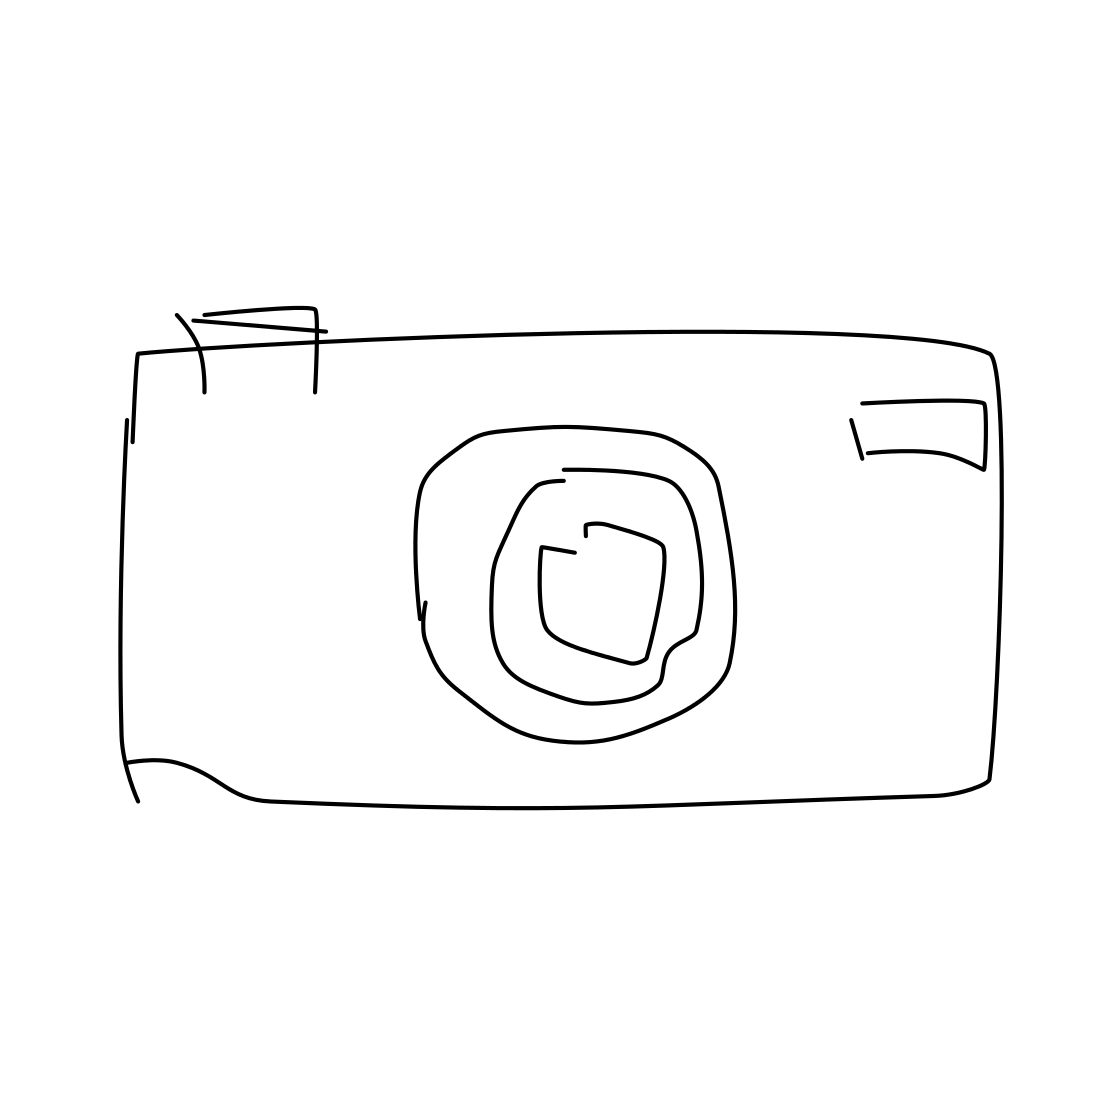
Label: camera